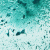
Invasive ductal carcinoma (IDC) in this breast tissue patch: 0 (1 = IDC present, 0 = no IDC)